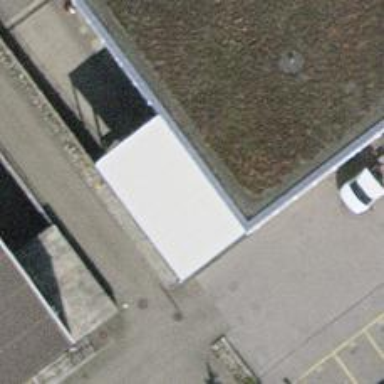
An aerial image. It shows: Parking entrance.